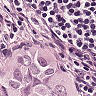
Metastatic tissue present: yes